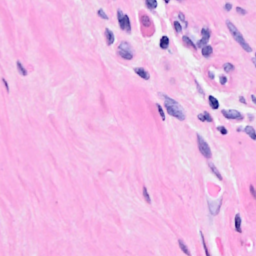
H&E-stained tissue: Breast